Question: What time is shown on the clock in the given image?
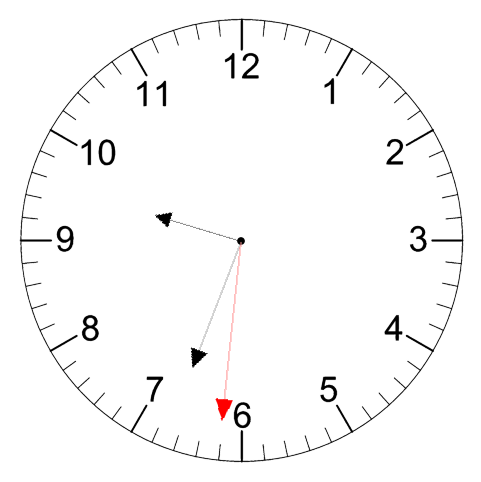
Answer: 09:33:31